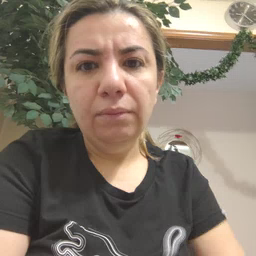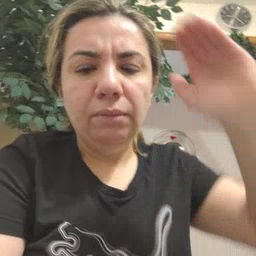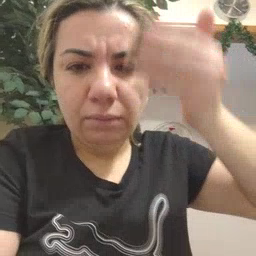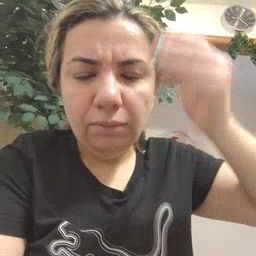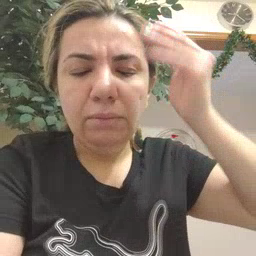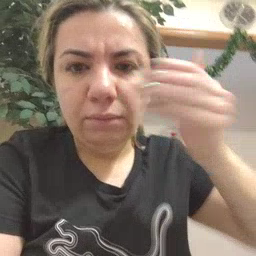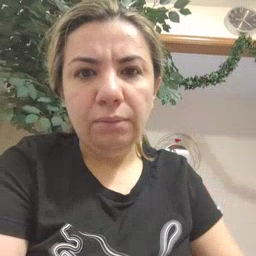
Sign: sleepy